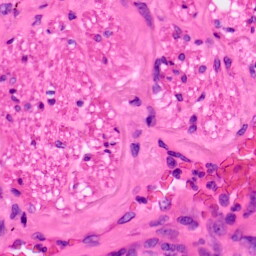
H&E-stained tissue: Lung